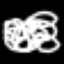
Label: angel